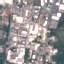
Land use / land cover: Industrial